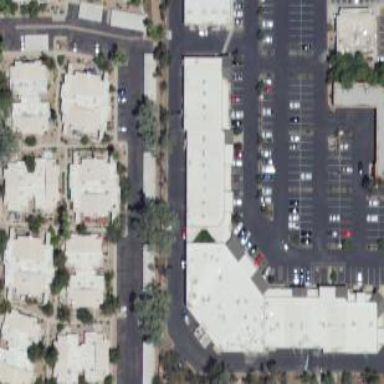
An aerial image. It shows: Retail area.